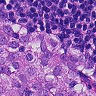
Metastatic tissue present: yes